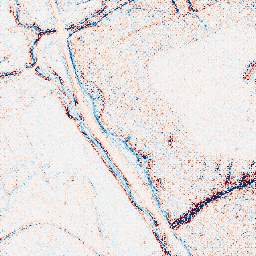
Category: edge_preserving
Decomposition family: bilateral
Decomposition parameters: d: 9
sigma_color: 150
sigma_space: 50
Upsampling method: regularized
Upsampling parameters: scale: 2
lambda_reg: 0.1
Upsampling scale: 2